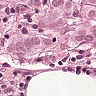
Metastatic tissue present: yes